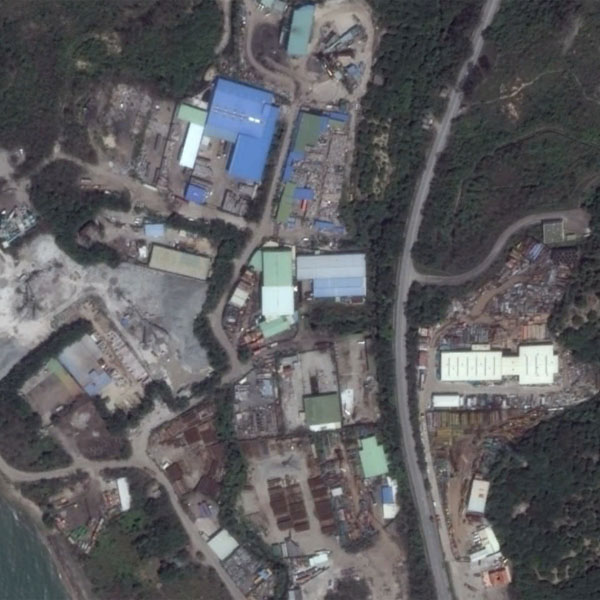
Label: Industrial